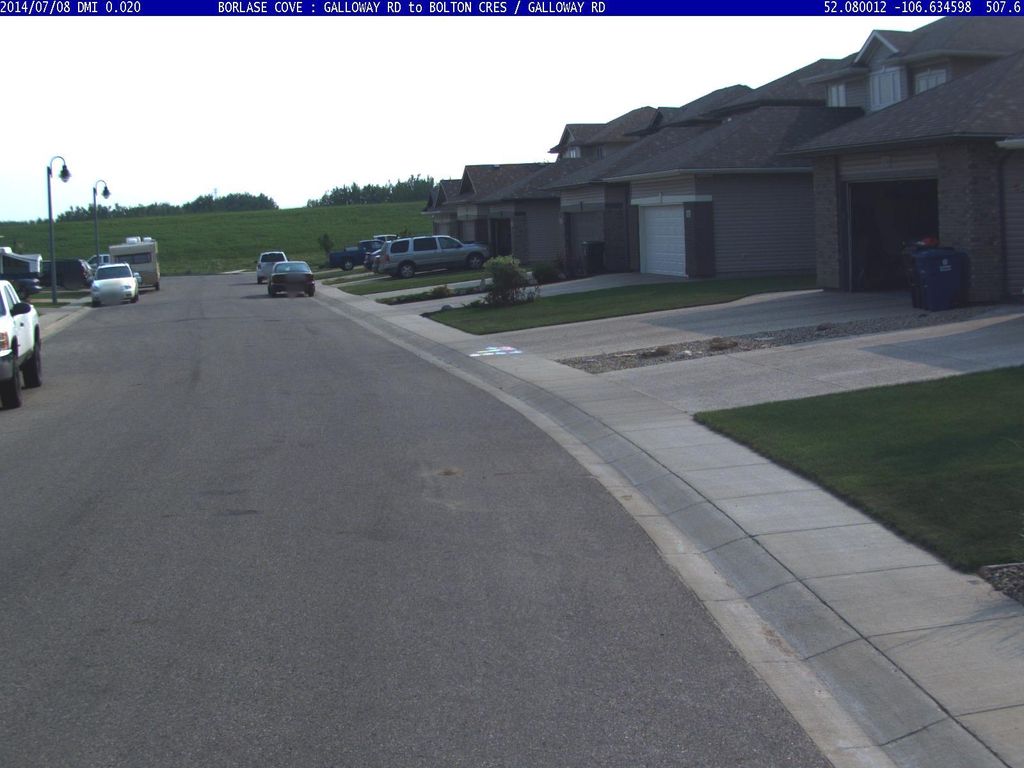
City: saskatoon